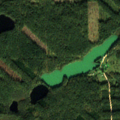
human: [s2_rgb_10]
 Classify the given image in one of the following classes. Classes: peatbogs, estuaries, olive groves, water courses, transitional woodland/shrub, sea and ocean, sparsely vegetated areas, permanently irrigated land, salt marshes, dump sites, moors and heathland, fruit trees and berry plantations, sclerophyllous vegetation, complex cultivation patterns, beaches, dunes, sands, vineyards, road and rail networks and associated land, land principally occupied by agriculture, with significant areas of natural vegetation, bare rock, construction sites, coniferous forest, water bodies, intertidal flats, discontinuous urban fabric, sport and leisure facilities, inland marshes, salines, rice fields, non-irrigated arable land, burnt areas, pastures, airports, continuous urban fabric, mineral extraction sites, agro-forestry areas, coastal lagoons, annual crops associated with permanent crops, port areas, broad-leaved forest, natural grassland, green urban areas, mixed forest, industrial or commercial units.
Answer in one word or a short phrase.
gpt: coniferous forest, mixed forest, transitional woodland/shrub, water bodies